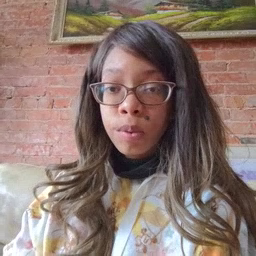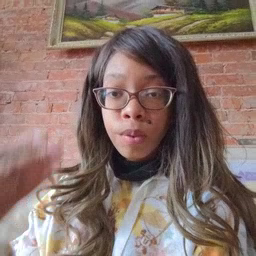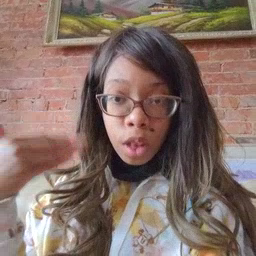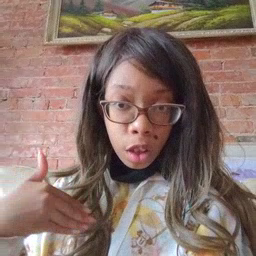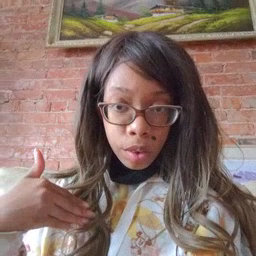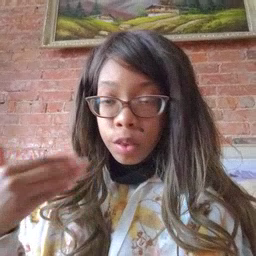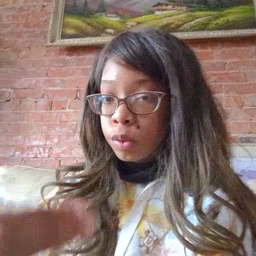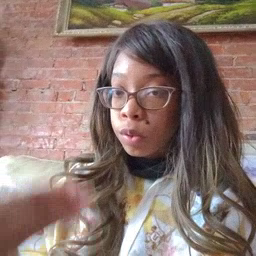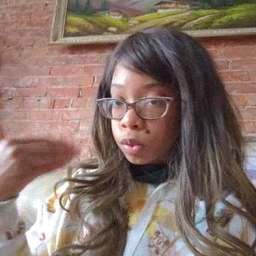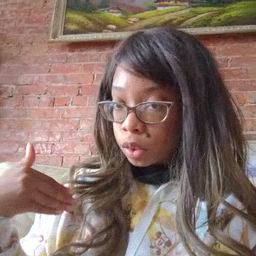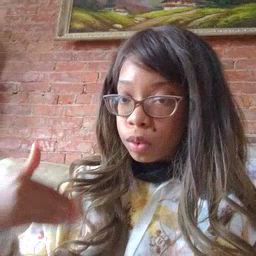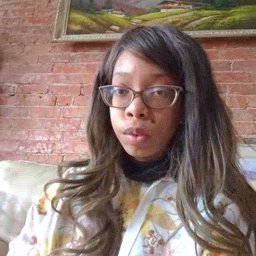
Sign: before